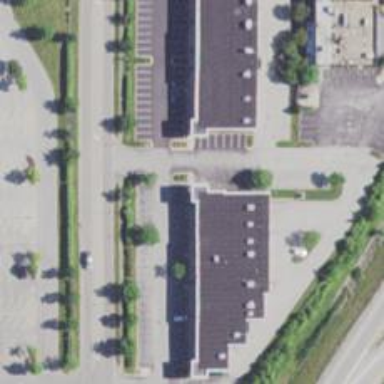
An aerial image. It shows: Veterinary facility.